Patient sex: M
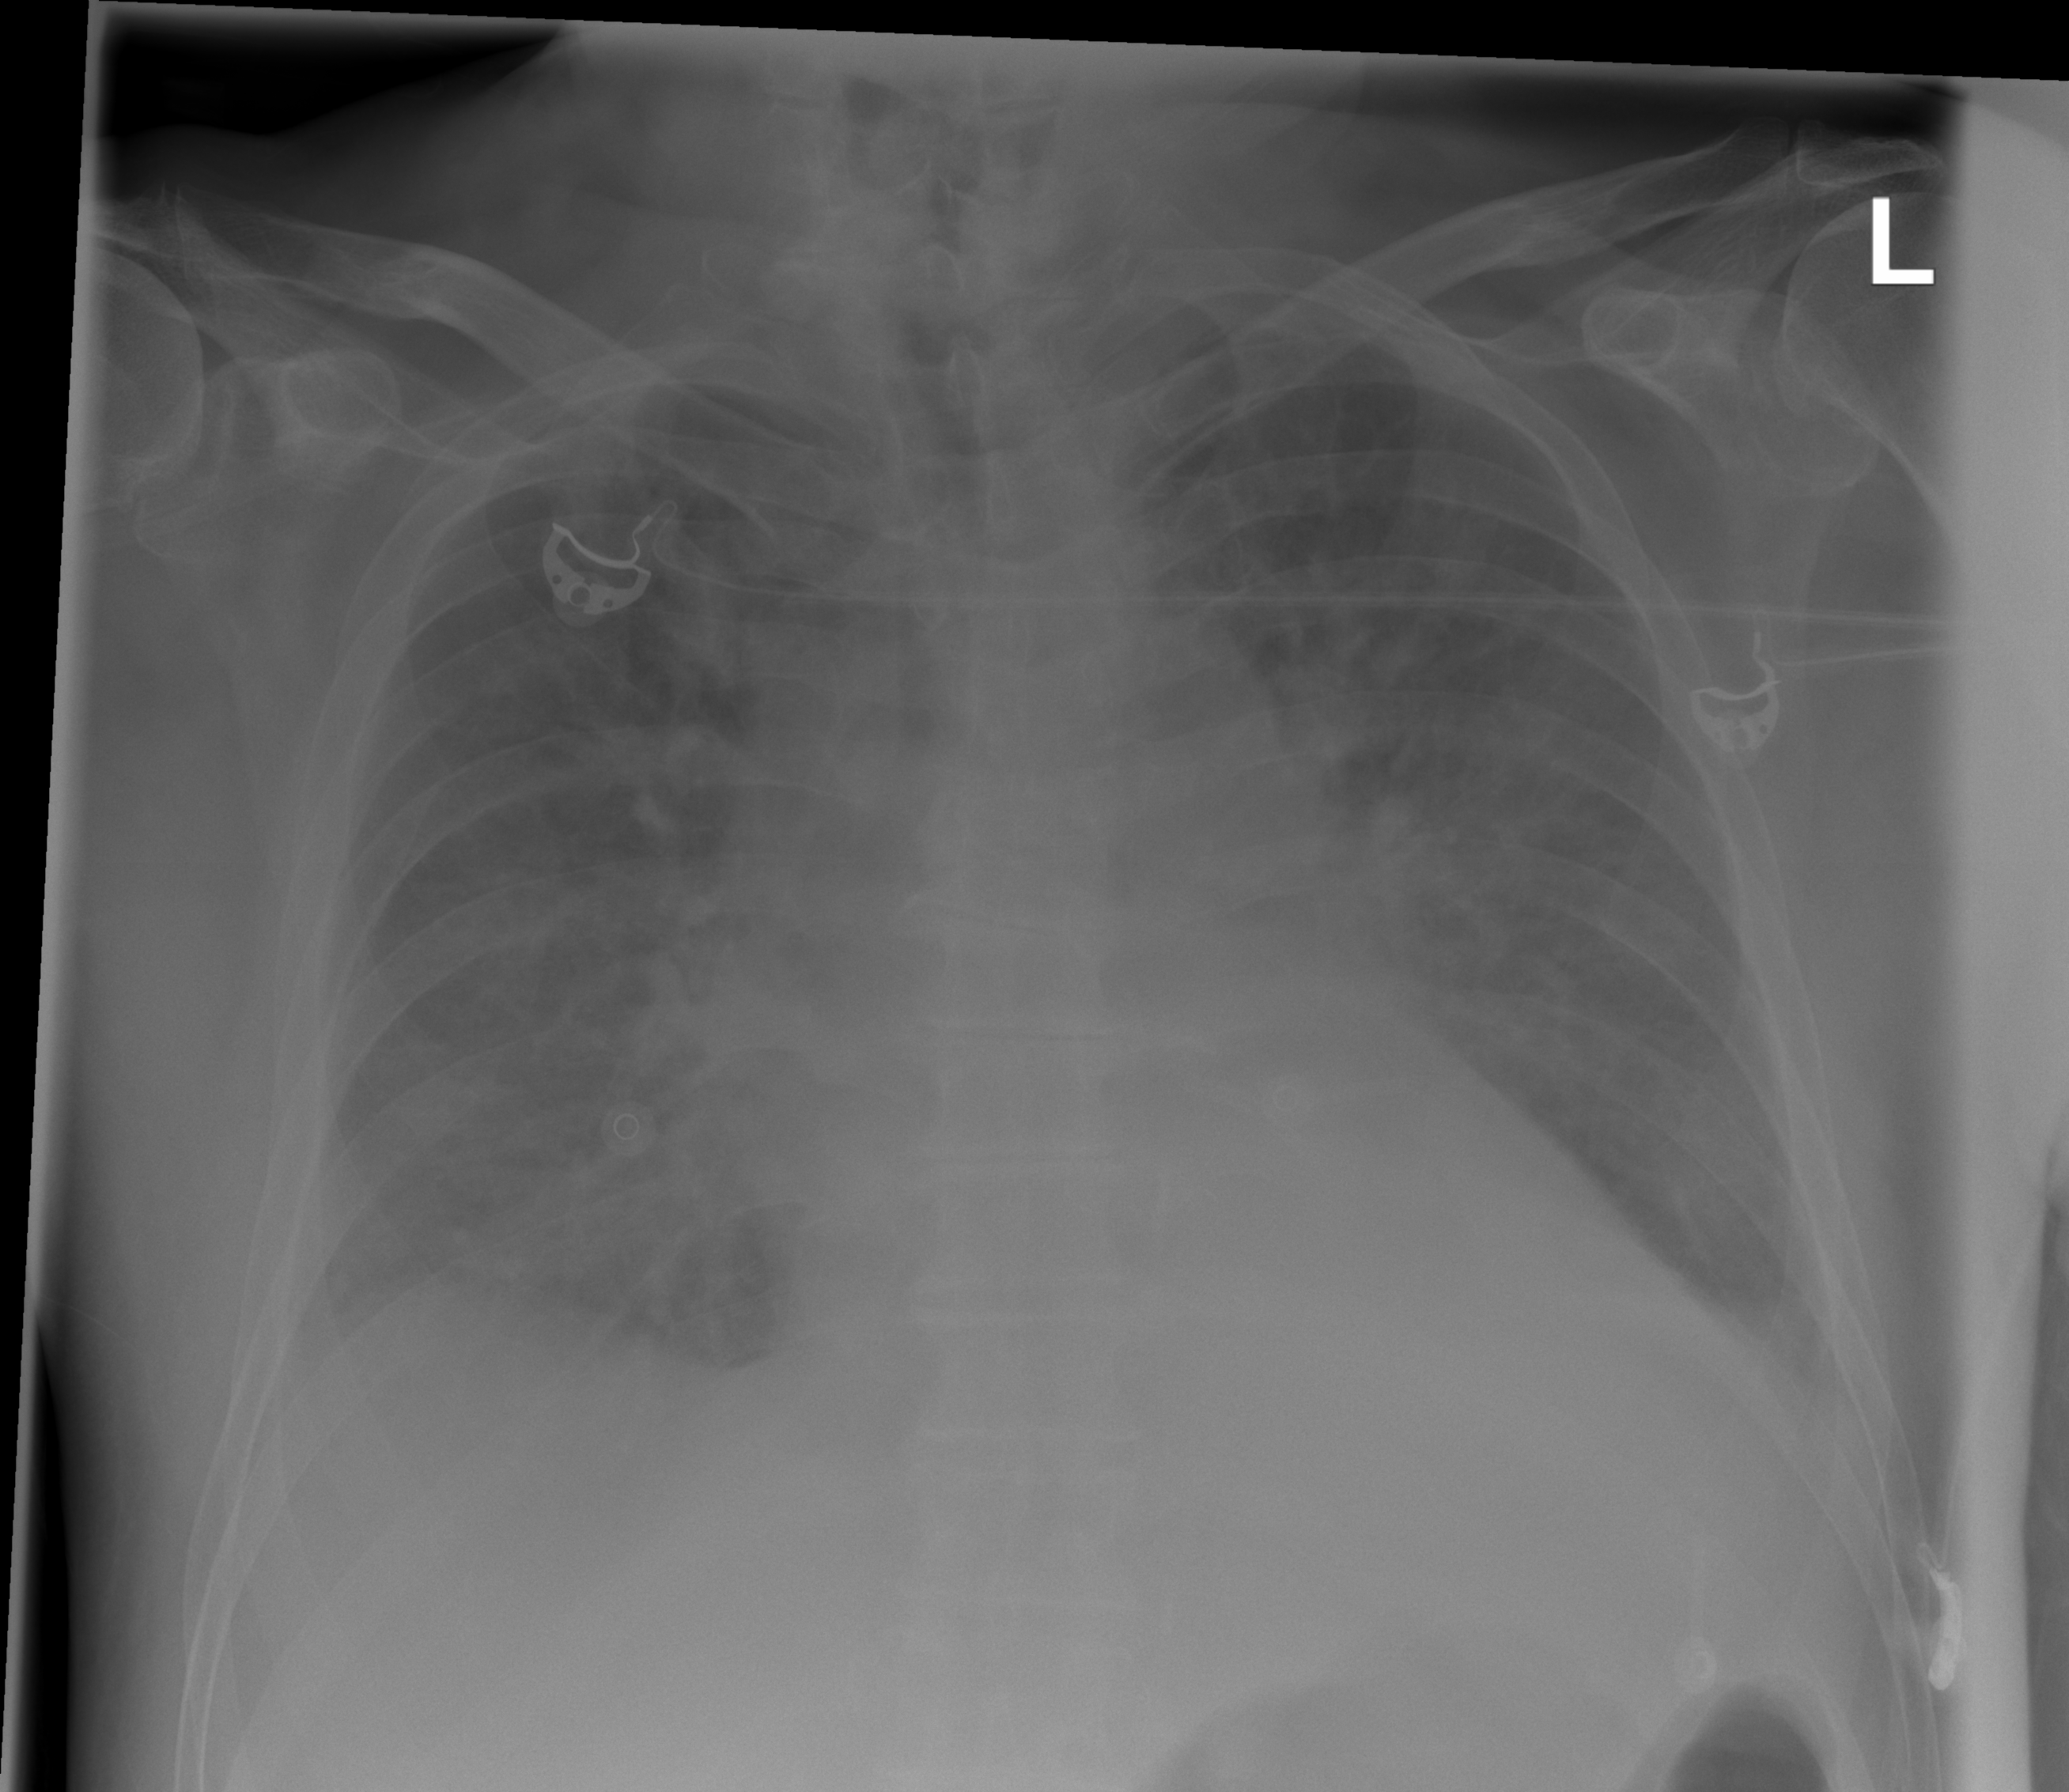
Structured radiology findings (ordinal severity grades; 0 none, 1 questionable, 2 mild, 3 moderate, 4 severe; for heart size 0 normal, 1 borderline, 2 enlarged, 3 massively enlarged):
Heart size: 2
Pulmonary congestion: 3
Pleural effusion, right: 2
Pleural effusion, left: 2
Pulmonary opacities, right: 3
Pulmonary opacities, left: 3
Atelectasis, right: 0
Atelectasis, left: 0